Aerial crown-view tile of a tropical tree (Barro Colorado Island, Panama), acquired 20241112:
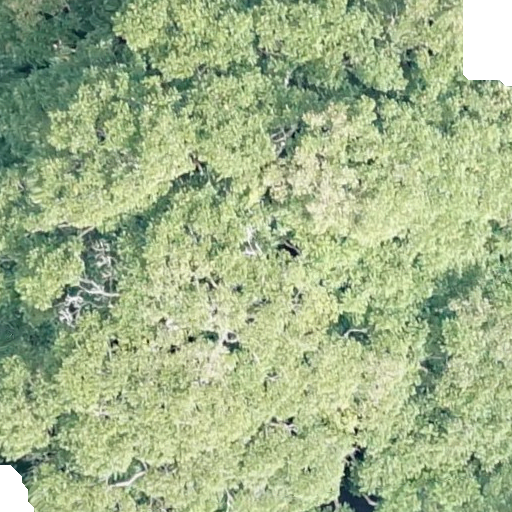
Species: Dipteryx oleifera
GBIF accepted scientific name: Dipteryx oleifera
Crown area: 648.058 m²